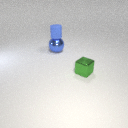
small green metal cube to the right of large blue metal sphere